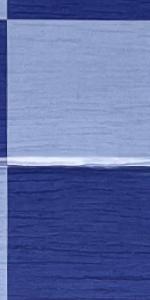
Label: Empty